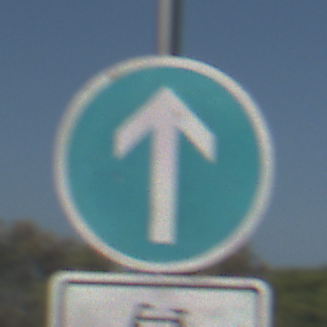
Verkehrszeichen: VorgeschriebeneFahrtrichtungGeradeaus
Zusatzzeichen unten: EinspurigeFahrzeugeFrei1
Umgebung: Outdoor, Nature
Tageszeit: MorningAfternoon
Wetter: Clear
Licht: Natural
Jahreszeit: NotSpecified
Kontrast: HighContrast